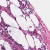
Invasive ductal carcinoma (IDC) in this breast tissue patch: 0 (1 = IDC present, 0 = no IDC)